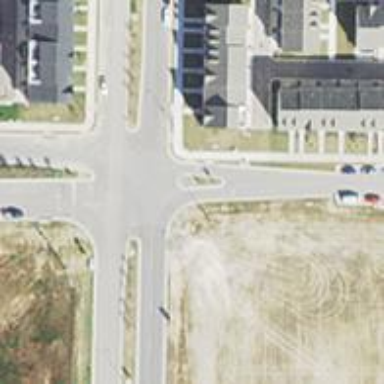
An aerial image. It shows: Road with stop sign.